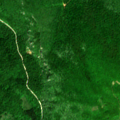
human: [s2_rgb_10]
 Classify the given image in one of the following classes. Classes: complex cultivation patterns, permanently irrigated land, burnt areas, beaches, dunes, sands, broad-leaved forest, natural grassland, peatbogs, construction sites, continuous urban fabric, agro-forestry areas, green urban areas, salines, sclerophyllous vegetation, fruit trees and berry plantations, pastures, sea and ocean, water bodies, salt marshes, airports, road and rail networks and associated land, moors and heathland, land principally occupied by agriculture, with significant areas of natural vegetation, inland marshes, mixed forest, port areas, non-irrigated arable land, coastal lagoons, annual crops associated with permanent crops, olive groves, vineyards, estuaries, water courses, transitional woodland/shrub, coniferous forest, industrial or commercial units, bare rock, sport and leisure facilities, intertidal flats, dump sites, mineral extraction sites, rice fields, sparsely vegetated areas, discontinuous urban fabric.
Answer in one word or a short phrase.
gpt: complex cultivation patterns, broad-leaved forest